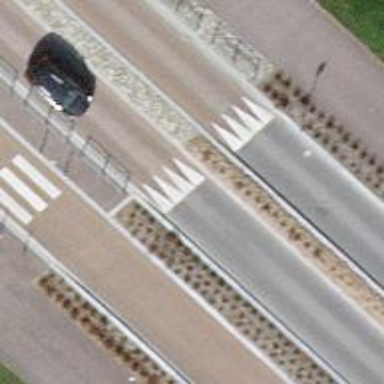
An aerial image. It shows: Traffic calming hump on the road.